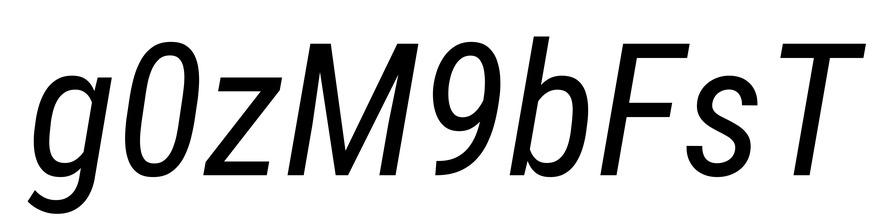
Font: Roboto-Italic_Condensed_Italic